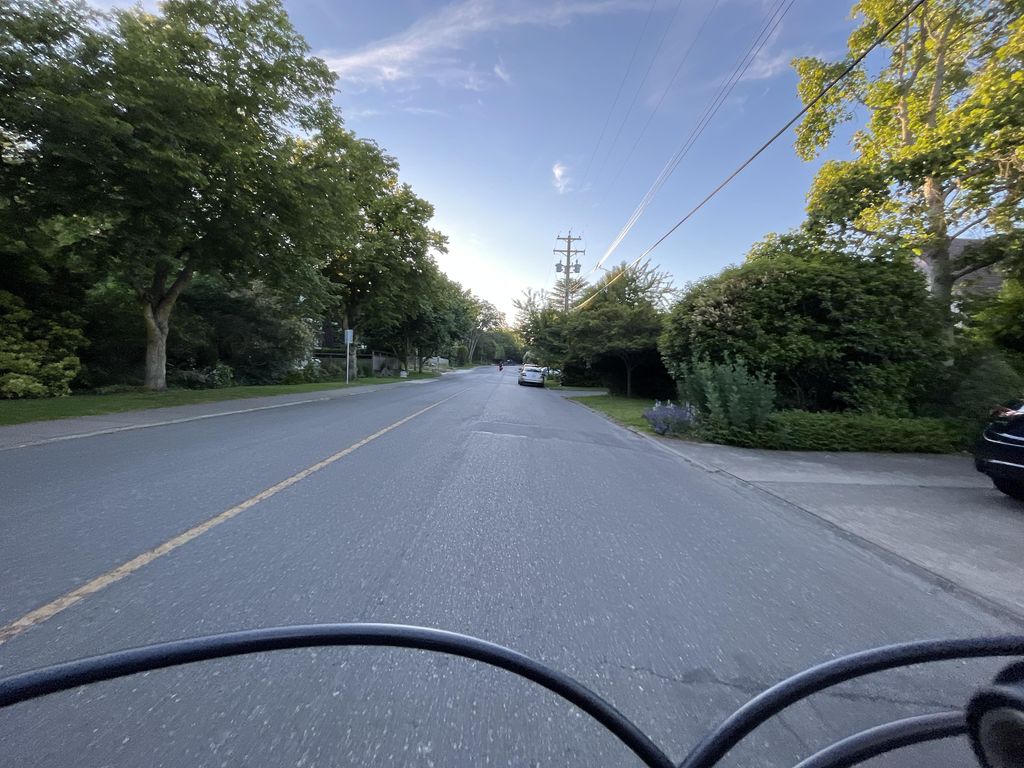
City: victoria